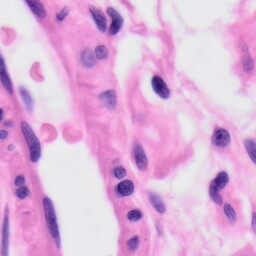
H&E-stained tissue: Skin